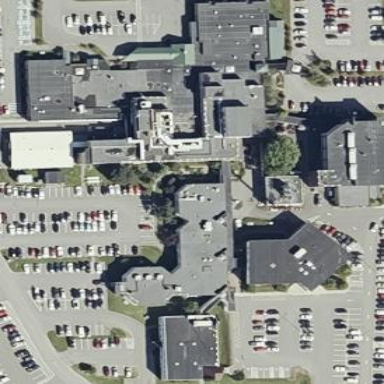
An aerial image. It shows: Hospital building.